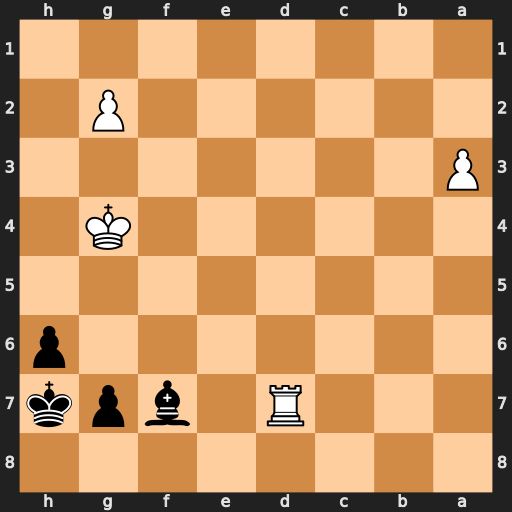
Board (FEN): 8/3R1bpk/7p/8/6K1/P7/6P1/8
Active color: b
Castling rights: -
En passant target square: -
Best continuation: Be6+ Kf4 Bxd7